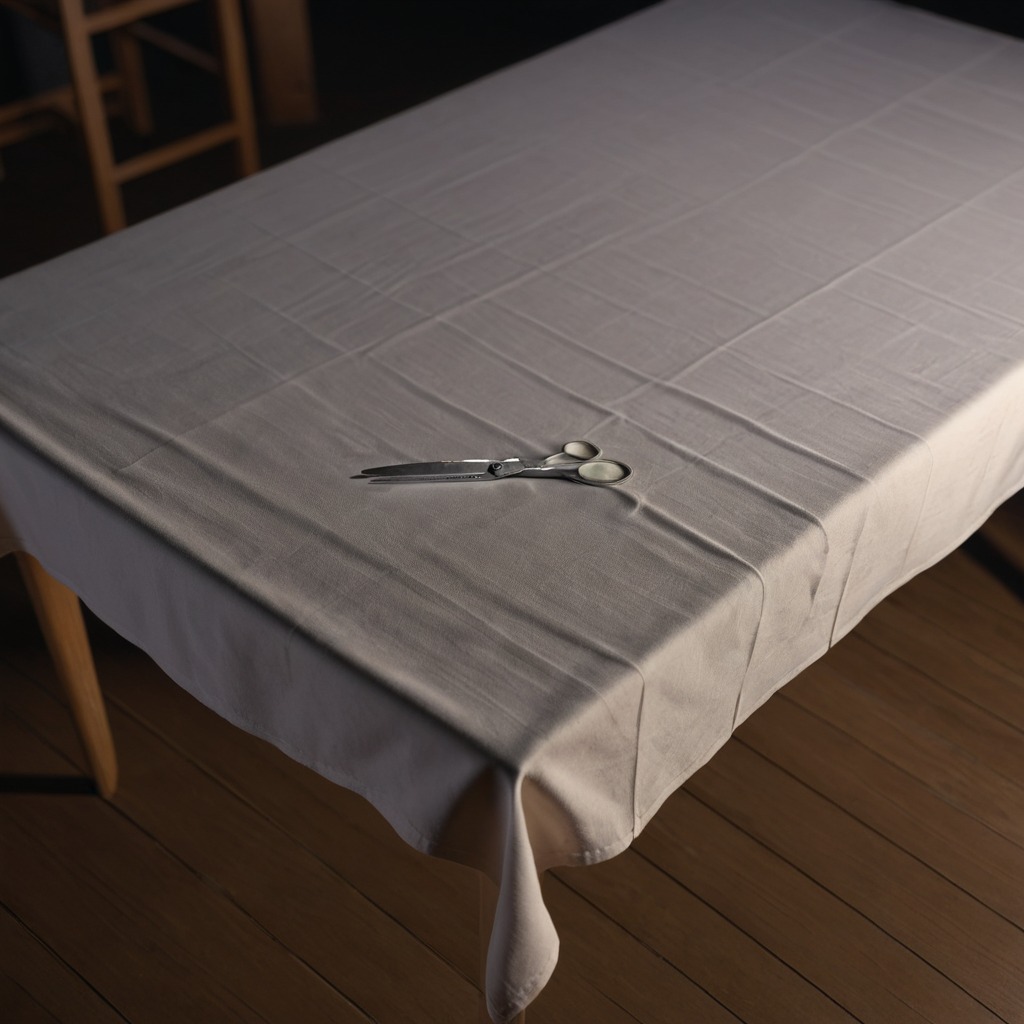
A scissor lying on a wooden table